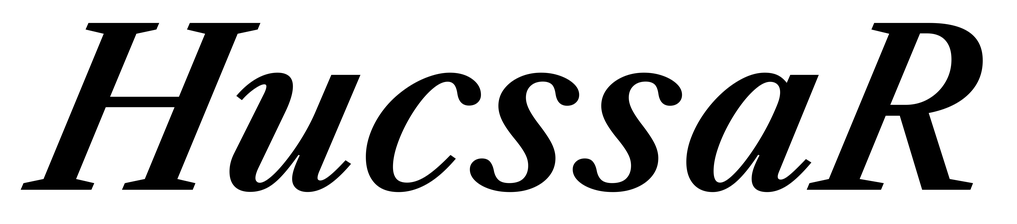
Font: LibreCaslonText-Italic_SemiBold_Italic